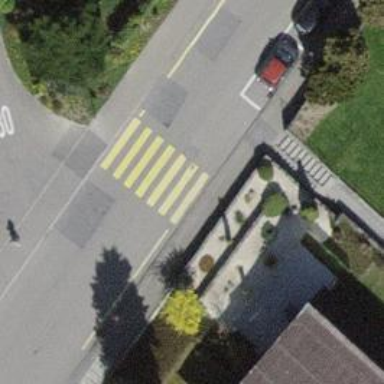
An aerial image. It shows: Pedestrian crossing with zebra markings on the footway.